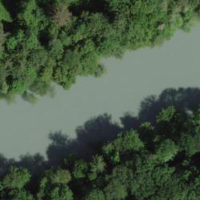
EUNIS habitat code: 15
Species observed at this site:
Fagus sylvatica
Equisetum hyemale